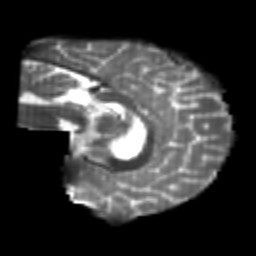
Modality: T2w
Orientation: sagittal
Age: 21
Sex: female
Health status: healthy
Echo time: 0.074 s